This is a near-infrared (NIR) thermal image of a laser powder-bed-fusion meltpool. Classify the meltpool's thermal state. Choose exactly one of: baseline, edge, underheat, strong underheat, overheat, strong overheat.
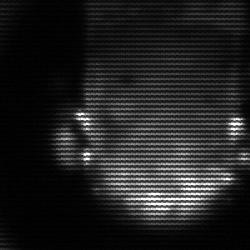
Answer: baseline